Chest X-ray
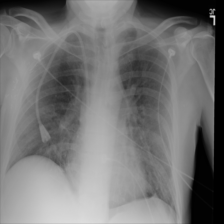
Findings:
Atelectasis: negative
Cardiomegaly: negative
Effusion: negative
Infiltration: positive
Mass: negative
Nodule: negative
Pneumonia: negative
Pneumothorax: negative
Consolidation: negative
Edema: negative
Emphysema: negative
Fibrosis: negative
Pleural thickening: negative
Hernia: negative